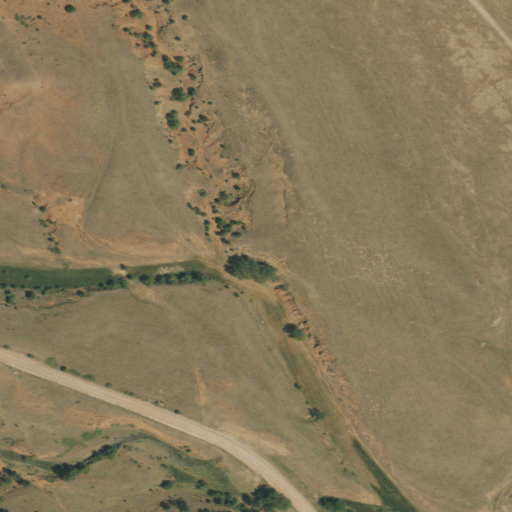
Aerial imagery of valley in South Dakota named Whaley Canyon containing grassland and shrub